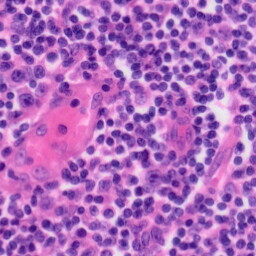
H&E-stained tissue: Tonsil